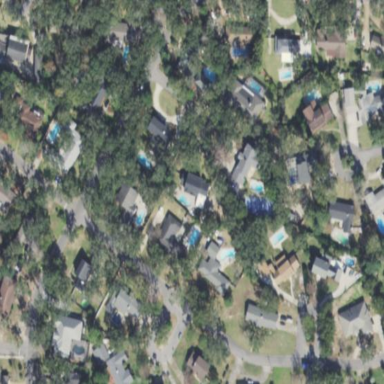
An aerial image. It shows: This residential area consists of single-family homes.